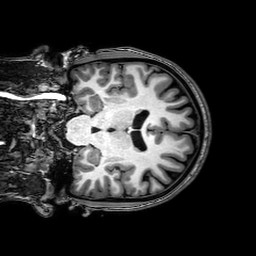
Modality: T1w
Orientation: coronal
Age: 22
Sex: male
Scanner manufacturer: philips
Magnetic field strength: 3 T
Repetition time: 0.008157 s
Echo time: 0.00374 s